Field crop: tomato
Growth stage: 1
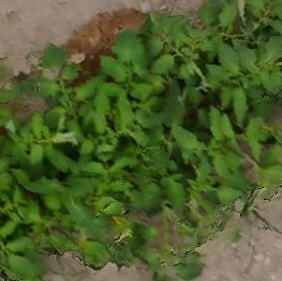
Species: tomato